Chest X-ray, AP view. Patient: 78 years old, sex M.
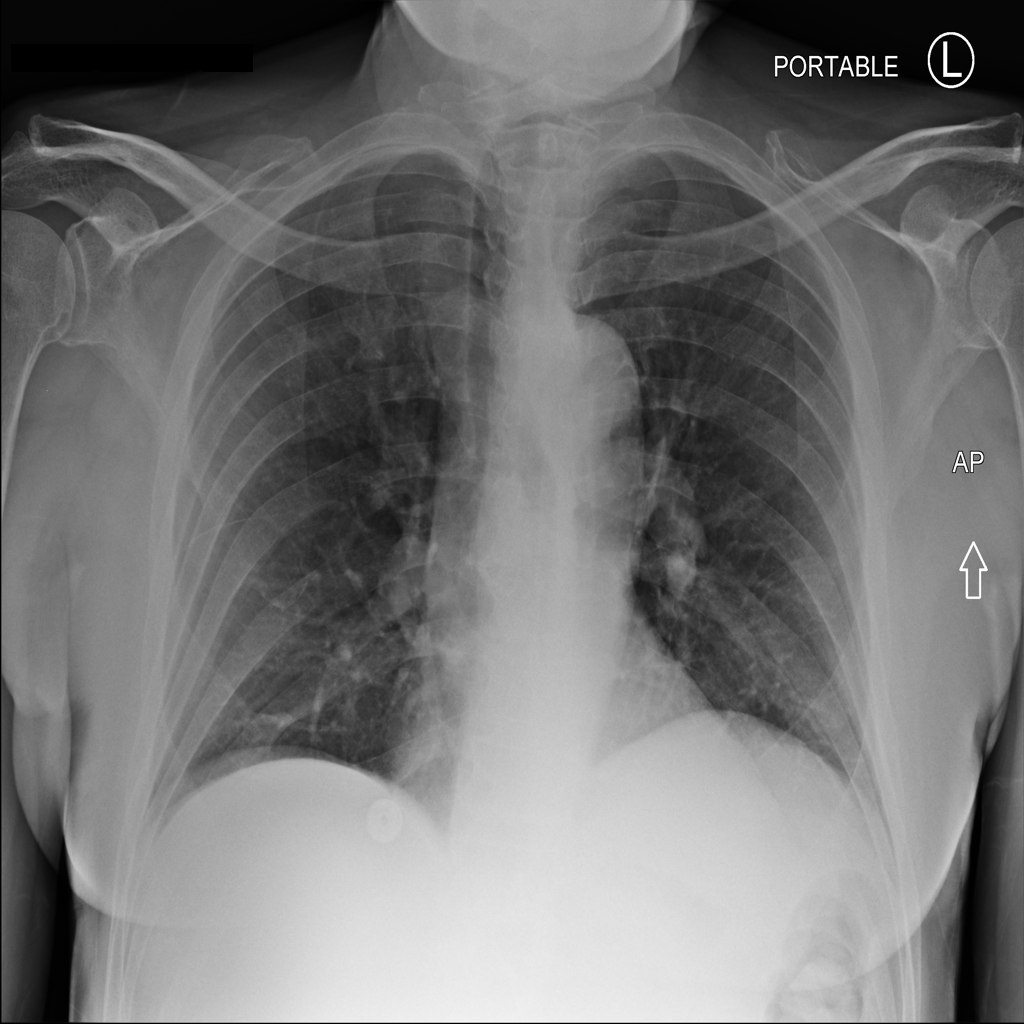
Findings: No Finding